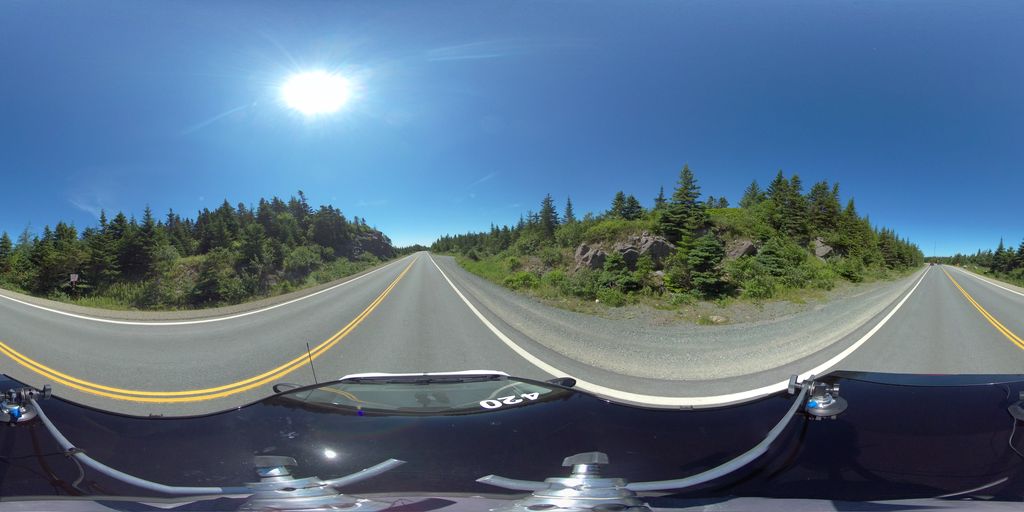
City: st_johns